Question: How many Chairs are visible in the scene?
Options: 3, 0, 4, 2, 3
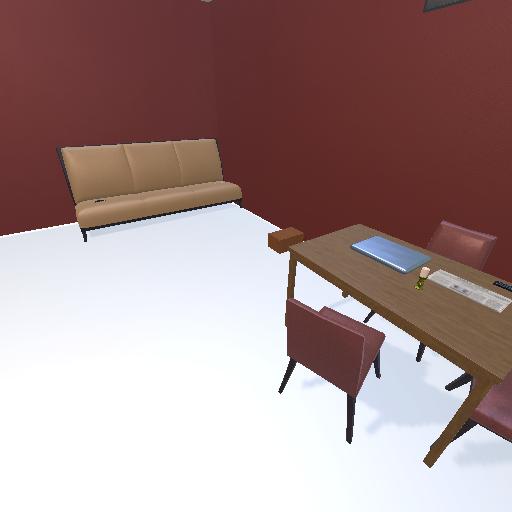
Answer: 3